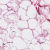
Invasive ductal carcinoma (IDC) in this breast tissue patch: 0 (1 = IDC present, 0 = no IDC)